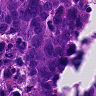
Metastatic tissue present: yes